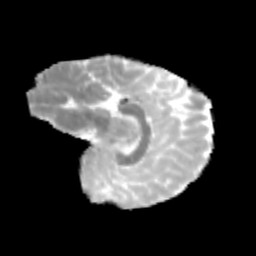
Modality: MD
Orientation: sagittal
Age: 11
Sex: male
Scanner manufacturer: siemens
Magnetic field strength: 3 T
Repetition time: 3.8 s
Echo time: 0.07 s